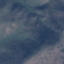
Land use / land cover class: HerbaceousVegetation